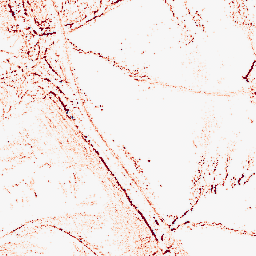
Category: morphological
Decomposition family: morphological_square
Decomposition parameters: operation: opening
size: 3
Upsampling method: quintic
Upsampling parameters: scale: 8
Upsampling scale: 8